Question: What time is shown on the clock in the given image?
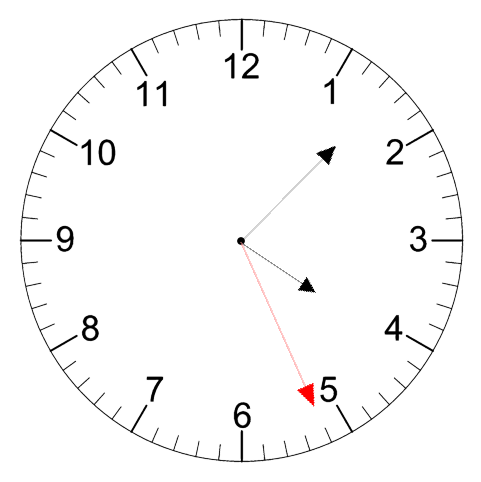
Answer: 04:07:26